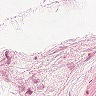
Metastatic tissue present: no